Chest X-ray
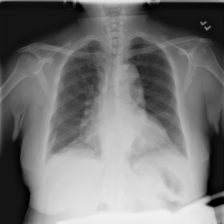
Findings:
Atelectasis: positive
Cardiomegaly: negative
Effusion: positive
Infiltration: positive
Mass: negative
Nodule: negative
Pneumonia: negative
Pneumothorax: negative
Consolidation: negative
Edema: negative
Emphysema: negative
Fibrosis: negative
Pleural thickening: negative
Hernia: negative